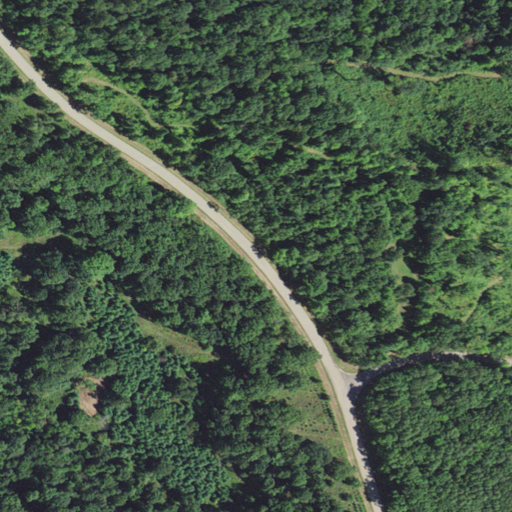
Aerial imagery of ridge(s) in Wisconsin named Mullin Ridge containing deciduous forest, open development, pasture, mixed forest, grassland, low intensity development, and medium intensity development